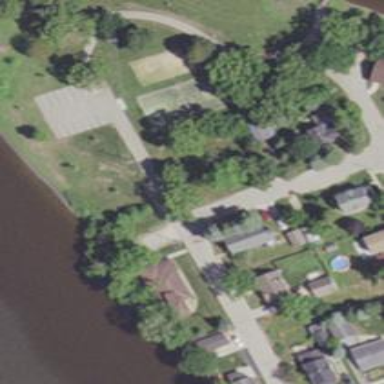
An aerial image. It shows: Residential road with separate sidewalk.